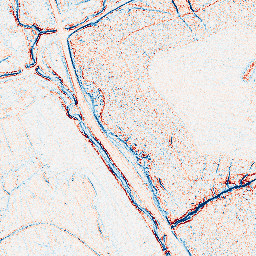
Category: edge_preserving
Decomposition family: anisotropic_diffusion
Decomposition parameters: iterations: 5
kappa: 50
gamma: 0.05
Upsampling method: bicubic_3x
Upsampling parameters: scale: 3
Upsampling scale: 3